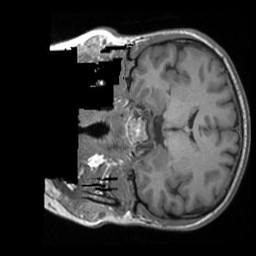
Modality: T1w
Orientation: coronal
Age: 46
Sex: female
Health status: ill
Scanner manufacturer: siemens
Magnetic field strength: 3 T
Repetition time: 1.9 s
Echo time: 0.00247 s